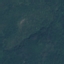
Label: Forest